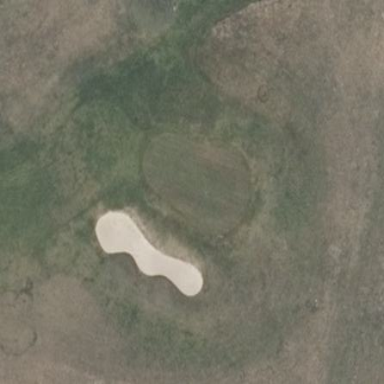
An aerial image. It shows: Golf green.